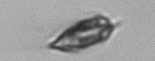
Label: Prorocentrum_triestinum